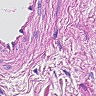
Metastatic tissue present: no